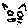
Label: cat